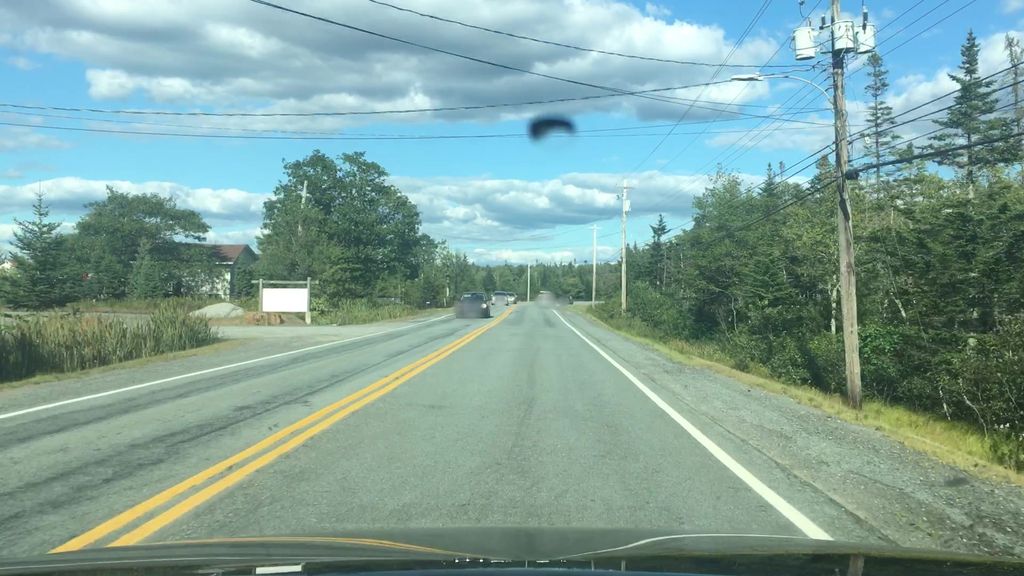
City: halifax